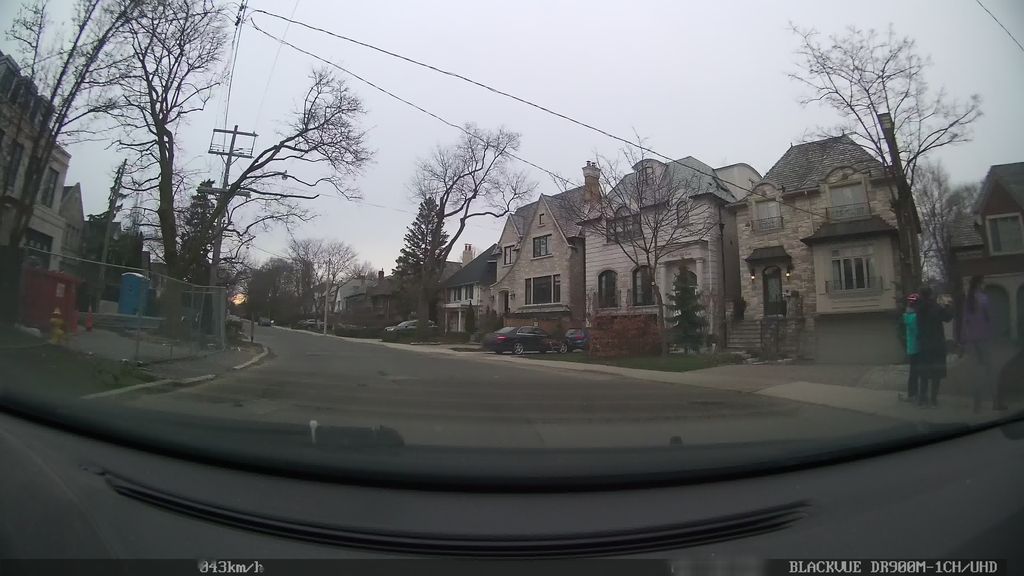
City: toronto